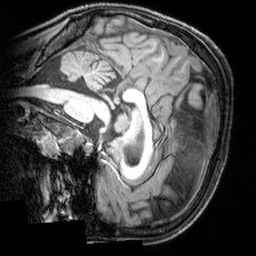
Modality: T1w
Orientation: sagittal
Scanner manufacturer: siemens
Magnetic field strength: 3 T
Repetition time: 1.9 s
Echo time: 0.00397 s